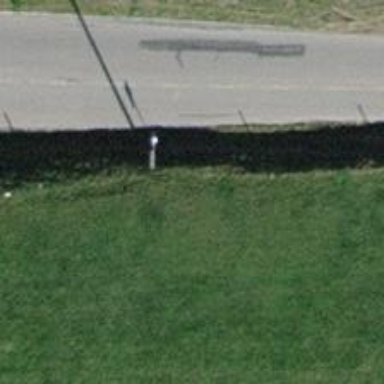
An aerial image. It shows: Power pole.